Question: I have spent over a week looking into this issue, and I have tried nearly every solution to be found on SO and through google, but this is still unresolved for me.
I have an external library, gdx-audio.jar, which I have imported by placing it in my libs folder and adding it too the build path.
I am using the latest version of Eclipse Juno.
So my setup looks like this:

Notice the libs folder with with my jar, as well as that it shows up in Android Dependencies and Referenced libraries. Also, everything is checked in the order and export tab of the build path window, as has been a solution for some, but not for me.
Also the error message with the exception is shown in the logcat window. (Tried to fit everything in one screenshot).
I am a bit unsure of the correct ordering of the order and export, but I have tried numerous orderings to no avail. I have read in other peoples post to make sure gen is before src, and I have set the jar file to be made first.
Any help anyone can offer would be appreciated.
Is there anything special I need in my manifest file? Or am I just missing something small?
EDIT: Here is the LogCat output:
'''
01-23 14:37:20.917: I/dalvikvm(6699): Failed resolving Lcom/badlogic/gdx/audio/analysis/KissFFT; interface 79 'Lcom/badlogic/gdx/utils/Disposable;'
01-23 14:37:20.917: W/dalvikvm(6699): Link of class 'Lcom/badlogic/gdx/audio/analysis/KissFFT;' failed
01-23 14:37:20.917: E/dalvikvm(6699): Could not find class 'com.badlogic.gdx.audio.analysis.KissFFT', referenced from method ubicomp.signalproccesor.SignalProcessorDemo.<init>
01-23 14:37:20.917: W/dalvikvm(6699): VFY: unable to resolve new-instance 65 (Lcom/badlogic/gdx/audio/analysis/KissFFT;) in Lubicomp/signalproccesor/SignalProcessorDemo;
01-23 14:37:20.917: D/dalvikvm(6699): VFY: replacing opcode 0x22 at 0x0009
01-23 14:37:20.917: I/dalvikvm(6699): Failed resolving Lcom/badlogic/gdx/audio/analysis/KissFFT; interface 79 'Lcom/badlogic/gdx/utils/Disposable;'
01-23 14:37:20.917: W/dalvikvm(6699): Link of class 'Lcom/badlogic/gdx/audio/analysis/KissFFT;' failed
01-23 14:37:20.917: D/dalvikvm(6699): DexOpt: unable to opt direct call 0x0186 at 0x0d in Lubicomp/signalproccesor/SignalProcessorDemo;.<init>
01-23 14:37:20.917: D/AndroidRuntime(6699): Shutting down VM
01-23 14:37:20.917: W/dalvikvm(6699): threadid=1: thread exiting with uncaught exception (group=0x40efd300)
01-23 14:37:20.917: E/AndroidRuntime(6699): FATAL EXCEPTION: main
01-23 14:37:20.917: E/AndroidRuntime(6699): java.lang.NoClassDefFoundError: com.badlogic.gdx.audio.analysis.KissFFT
01-23 14:37:20.917: E/AndroidRuntime(6699): at ubicomp.signalproccesor.SignalProcessorDemo.<init>(SignalProcessorDemo.java:41)
01-23 14:37:20.917: E/AndroidRuntime(6699): at java.lang.Class.newInstanceImpl(Native Method)
01-23 14:37:20.917: E/AndroidRuntime(6699): at java.lang.Class.newInstance(Class.java:1319)
01-23 14:37:20.917: E/AndroidRuntime(6699): at android.app.Instrumentation.newActivity(Instrumentation.java:1053)
01-23 14:37:20.917: E/AndroidRuntime(6699): at android.app.ActivityThread.performLaunchActivity(ActivityThread.java:1974)
01-23 14:37:20.917: E/AndroidRuntime(6699): at android.app.ActivityThread.handleLaunchActivity(ActivityThread.java:2084)
01-23 14:37:20.917: E/AndroidRuntime(6699): at android.app.ActivityThread.access$600(ActivityThread.java:130)
01-23 14:37:20.917: E/AndroidRuntime(6699): at android.app.ActivityThread$H.handleMessage(ActivityThread.java:1195)
01-23 14:37:20.917: E/AndroidRuntime(6699): at android.os.Handler.dispatchMessage(Handler.java:99)
01-23 14:37:20.917: E/AndroidRuntime(6699): at android.os.Looper.loop(Looper.java:137)
01-23 14:37:20.917: E/AndroidRuntime(6699): at android.app.ActivityThread.main(ActivityThread.java:4745)
01-23 14:37:20.917: E/AndroidRuntime(6699): at java.lang.reflect.Method.invokeNative(Native Method)
01-23 14:37:20.917: E/AndroidRuntime(6699): at java.lang.reflect.Method.invoke(Method.java:511)
01-23 14:37:20.917: E/AndroidRuntime(6699): at com.android.internal.os.ZygoteInit$MethodAndArgsCaller.run(ZygoteInit.java:786)
01-23 14:37:20.917: E/AndroidRuntime(6699): at com.android.internal.os.ZygoteInit.main(ZygoteInit.java:553)
'''
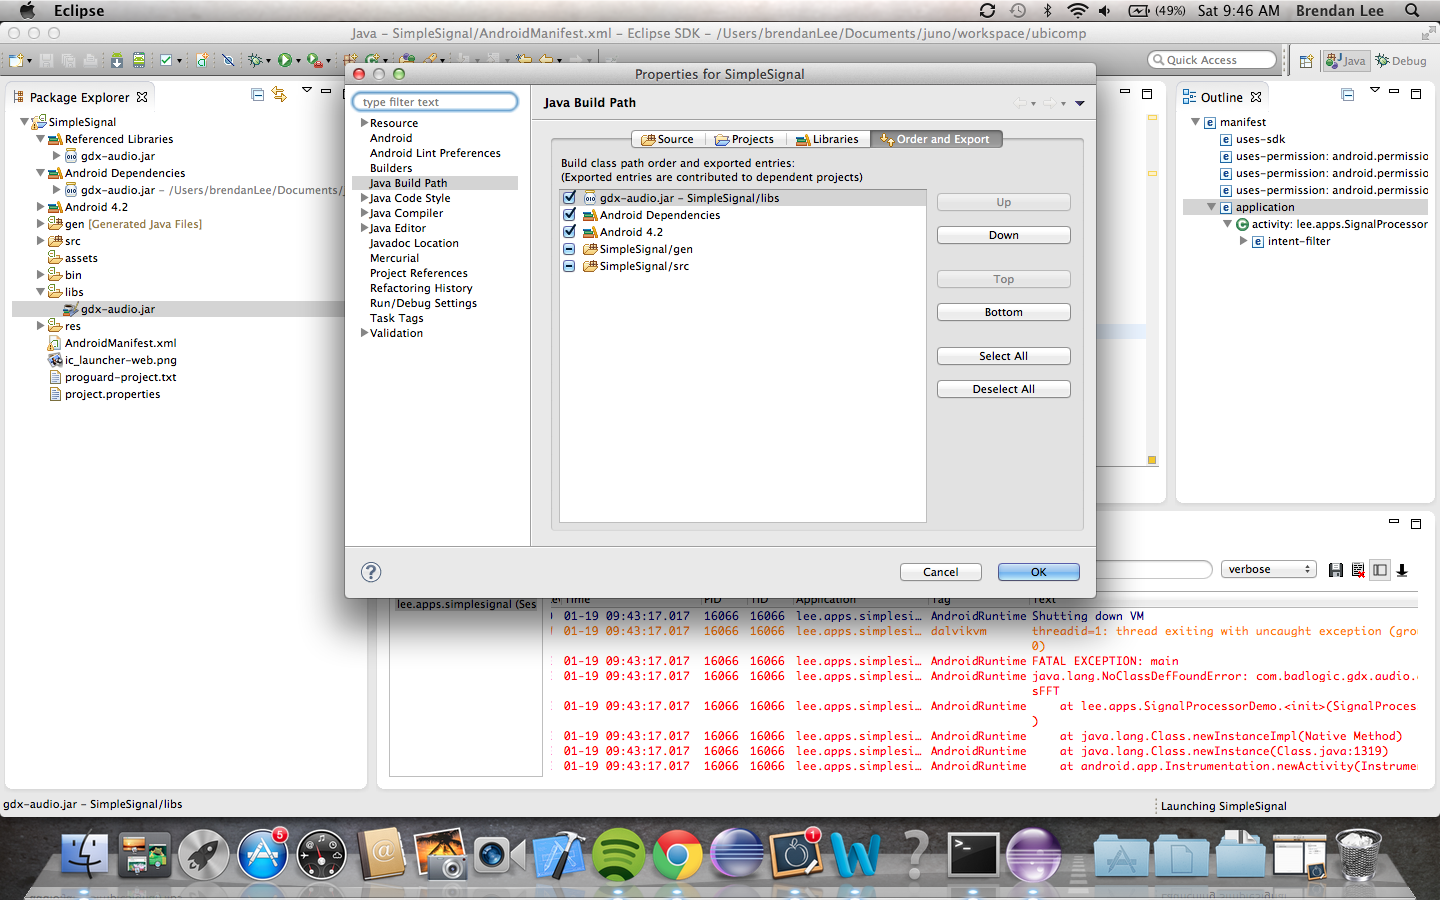
Answer: Just to verify, I loaded up a default project with the library files you are trying to use and verified the same issue. It's not your IDE configuration; the 'gdx-audio' JAR library is not meant to stand alone, it is an extension in the larger 'gdx' framework and depends on other classes in other JARs as part of that library package. Without the classes that 'KissFFT' (the class throwing the error) imports, that class cannot be loaded either.
Admittedly the error is a bit misdirecting, it should be telling you that the classes it can't find are 'com.badlogic.gdx.utils.Disposable' and 'com.badlogic.gdx.utils.SharedLibraryLoader'. It turns out the 'com.badlogic.gdx.utils' package is located inside the 'gdx.jar' file, so you have to include 'gdx.jar' in addition to 'gdx-audio.jar' to use that library extension.
As a reference, here's what your libs directory (at a minimum) needs to then look like:

In case you don't already have it, here is the link to that frameworks official site. I can't say for sure, but some of the required dependencies would hopefully be somewhere in their documentation: <URL>
You should NEVER need to manually add your JAR files to the build path in an Android project using Eclipse. ADT does the job of taking everything from your 'libs/' directory and building it as a dependency. All you are doing by adding this is creating duplication that eventually will cause you more issues that will be just as hard to track if you ever use a build system besides the one inside Eclipse.
This is why you have to dependency sets in your project list. "Referenced Libraries" is the one created by Eclipse and should not be there. "Android Dependencies" is what ADT creates and should be the only library set listed (other than "Android x.x", which is your framework SDK).
Hope that Helps!